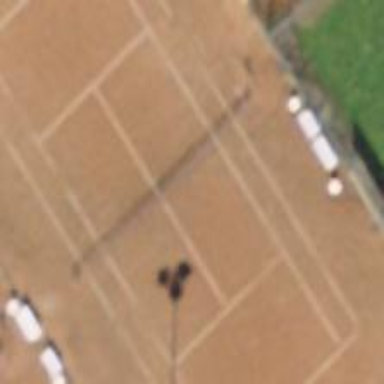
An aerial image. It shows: Tennis court on the leisure land pitch.